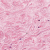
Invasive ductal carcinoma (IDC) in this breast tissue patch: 0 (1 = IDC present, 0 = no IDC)